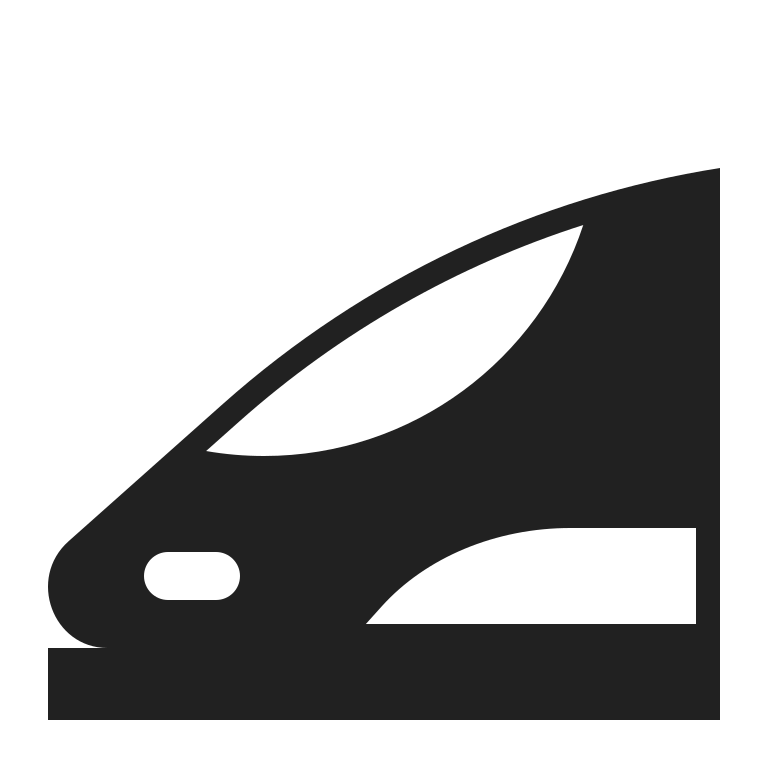
monorail high contrast